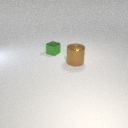
small green metal cube behind large brown metal cylinder